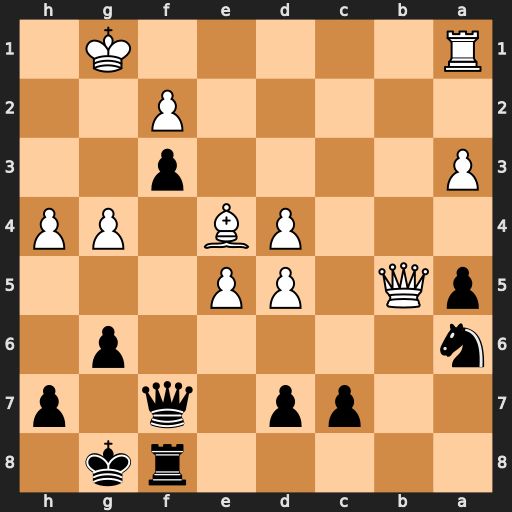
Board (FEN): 5rk1/2pp1q1p/n5p1/pQ1PP3/3PB1PP/P4p2/5P2/R5K1
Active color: b
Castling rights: -
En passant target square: -
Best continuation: Qf4 Qxd7 Qxe4